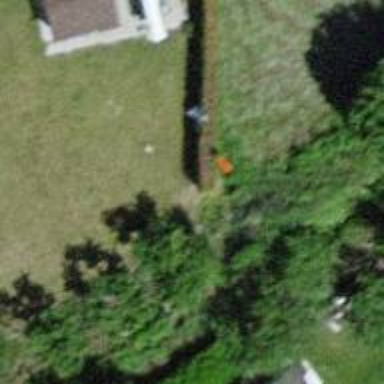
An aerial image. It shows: Pole with roofed pipeline marker.